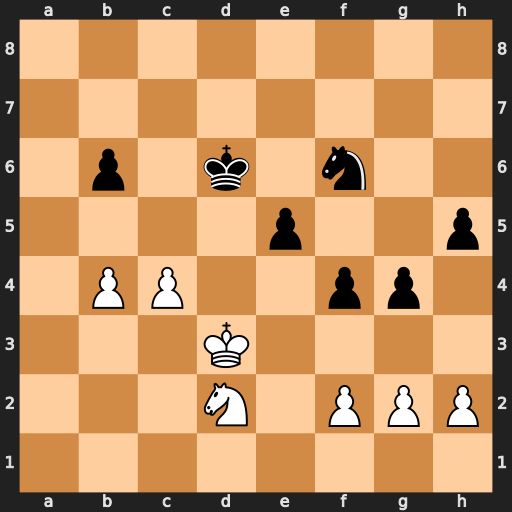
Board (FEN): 8/8/1p1k1n2/4p2p/1PP2pp1/3K4/3N1PPP/8
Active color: w
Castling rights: -
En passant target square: -
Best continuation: Ne4+ Nxe4 Kxe4